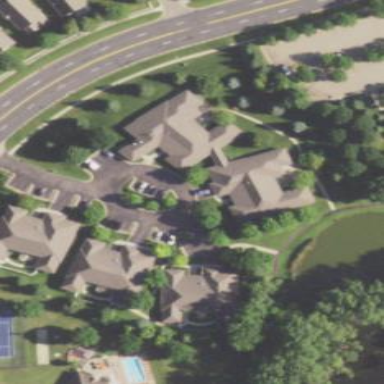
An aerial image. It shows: View of apartment building.